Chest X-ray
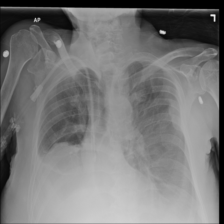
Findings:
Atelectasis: positive
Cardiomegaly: negative
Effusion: positive
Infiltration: negative
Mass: negative
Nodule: negative
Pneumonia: negative
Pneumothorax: negative
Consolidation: negative
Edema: negative
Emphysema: negative
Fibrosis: negative
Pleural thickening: negative
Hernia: negative